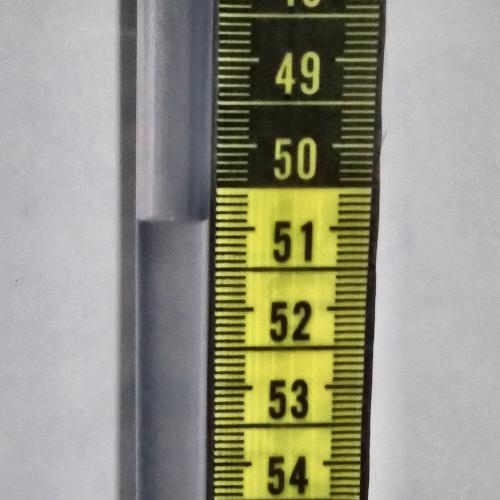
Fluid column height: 50.9 cm